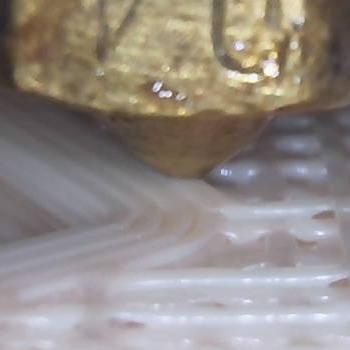
Flow rate: 79%